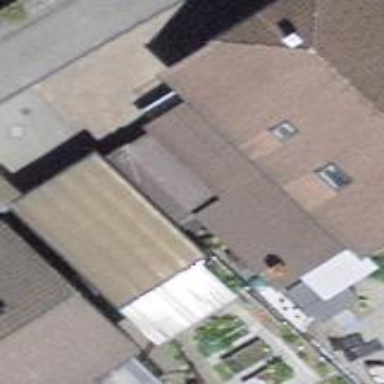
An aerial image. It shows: View of roof of building.